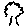
Label: tree